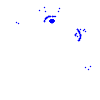
Particle: electron